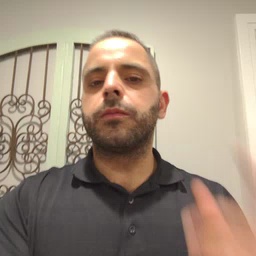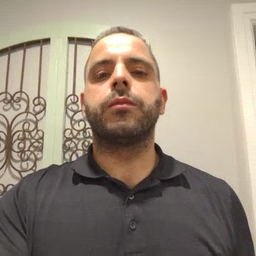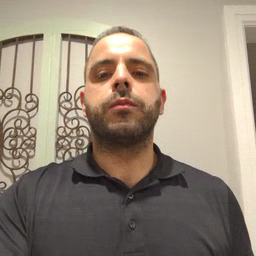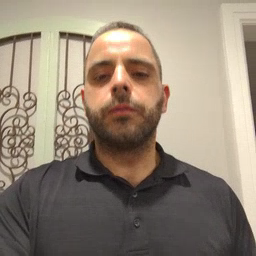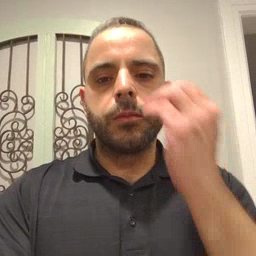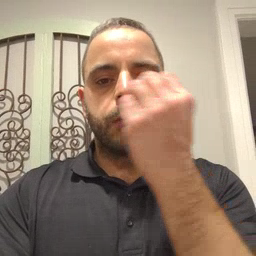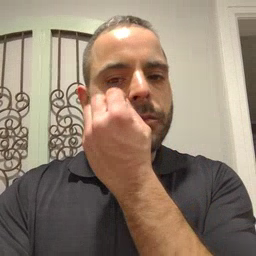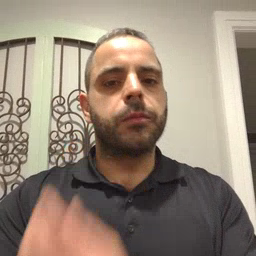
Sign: flower